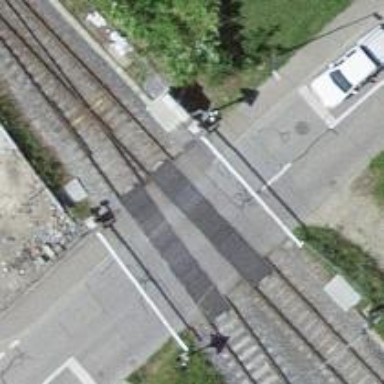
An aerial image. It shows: Rail spur with electrified contact lines for the railway.